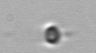
Label: flagellate